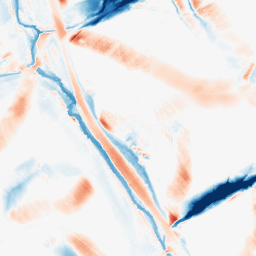
Category: morphological
Decomposition family: morphological_diamond
Decomposition parameters: operation: average
radius: 20
Upsampling method: regularized
Upsampling parameters: scale: 4
lambda_reg: 0.01
Upsampling scale: 4